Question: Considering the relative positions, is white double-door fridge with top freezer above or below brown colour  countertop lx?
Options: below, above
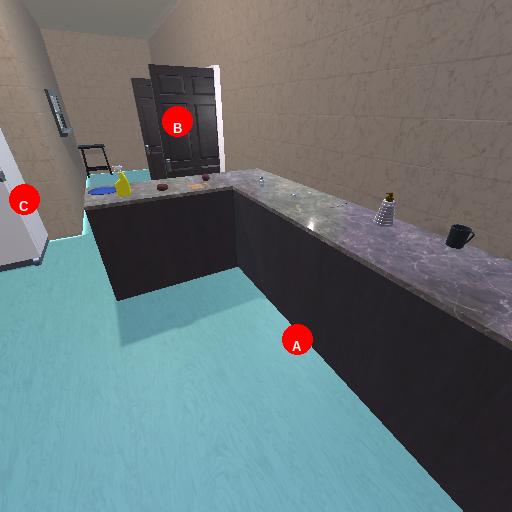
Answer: below